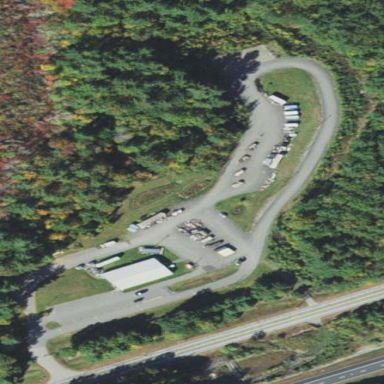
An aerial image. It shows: Recycling centre providing amenities for recycling.